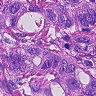
Metastatic tissue present: yes